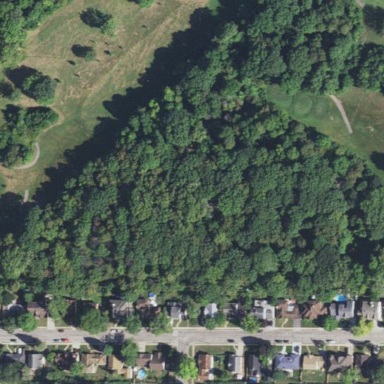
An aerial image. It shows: Well-maintained grassy area designated for golfing. It is mown fairway used for the sport of golf.